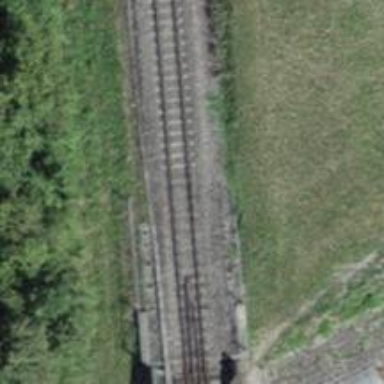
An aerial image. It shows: Narrow-gauge railway bridge with electrified contact line for single track.